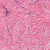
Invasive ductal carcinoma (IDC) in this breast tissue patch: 0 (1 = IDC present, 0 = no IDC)